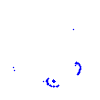
Particle: proton